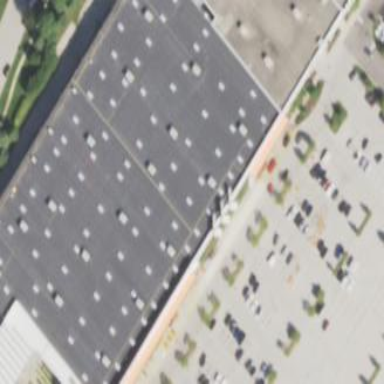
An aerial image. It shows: Retail building.